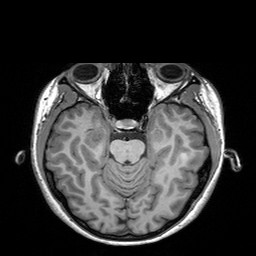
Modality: T1w
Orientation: coronal